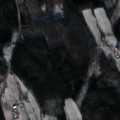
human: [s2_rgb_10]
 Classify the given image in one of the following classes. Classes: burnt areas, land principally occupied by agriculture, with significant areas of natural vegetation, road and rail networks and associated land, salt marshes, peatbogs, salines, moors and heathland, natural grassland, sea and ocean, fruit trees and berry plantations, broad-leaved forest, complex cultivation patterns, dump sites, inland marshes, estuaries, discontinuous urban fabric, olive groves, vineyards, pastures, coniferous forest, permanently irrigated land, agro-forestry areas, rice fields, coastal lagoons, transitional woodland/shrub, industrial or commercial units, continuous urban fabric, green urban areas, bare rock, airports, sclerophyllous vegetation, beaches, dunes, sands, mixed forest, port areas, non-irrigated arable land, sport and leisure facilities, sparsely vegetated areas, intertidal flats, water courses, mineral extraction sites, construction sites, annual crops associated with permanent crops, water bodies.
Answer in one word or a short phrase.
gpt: land principally occupied by agriculture, with significant areas of natural vegetation, broad-leaved forest, coniferous forest, mixed forest, transitional woodland/shrub